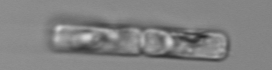
Label: Guinardia_delicatula